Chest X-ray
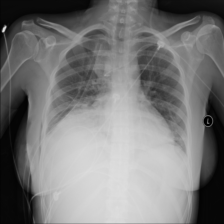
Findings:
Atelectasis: positive
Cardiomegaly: negative
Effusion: negative
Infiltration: negative
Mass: negative
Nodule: negative
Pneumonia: negative
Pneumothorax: positive
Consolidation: negative
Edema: negative
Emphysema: negative
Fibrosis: negative
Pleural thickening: negative
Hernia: negative